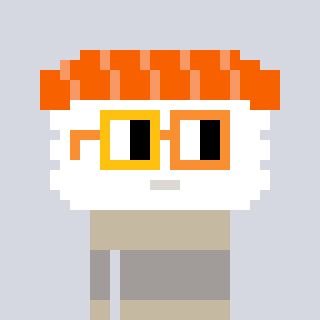
a pixel art character with square yellow and orange glasses, a nigiri-shaped head and a bege-colored body on a cool background